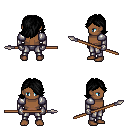
a pixel art fantasy rpg character, male body template, human, dark skin, steel arm armor, metal pants, black swoop hairstyle, metal gloves, spear, four views (front, back, left, right), 2x2 character sprite sheet, small pixel art, hard edges, no anti-aliasing